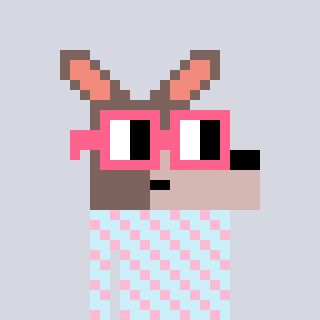
a pixel art character with square pink glasses, a kangaroo-shaped head and a cold-colored body on a cool background